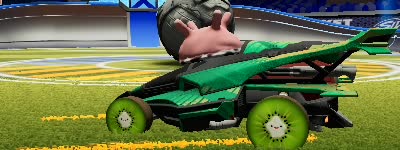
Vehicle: aftershock